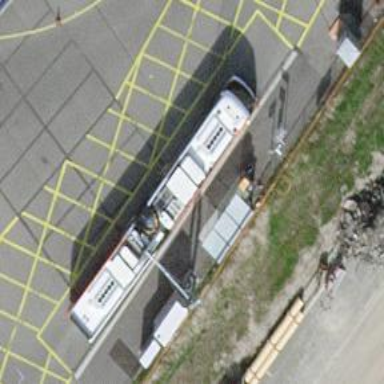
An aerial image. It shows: Platform at public transport location with shelter.